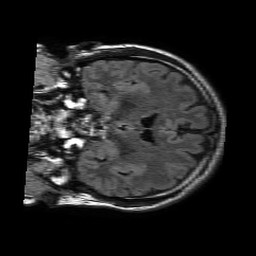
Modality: FLAIR
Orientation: coronal
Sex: male
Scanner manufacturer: philips
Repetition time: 11 s
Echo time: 0.125 s